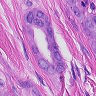
Metastatic tissue present: yes